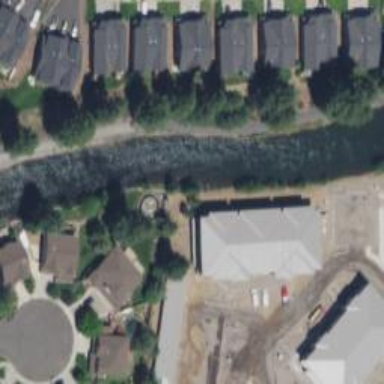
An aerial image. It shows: Canal.